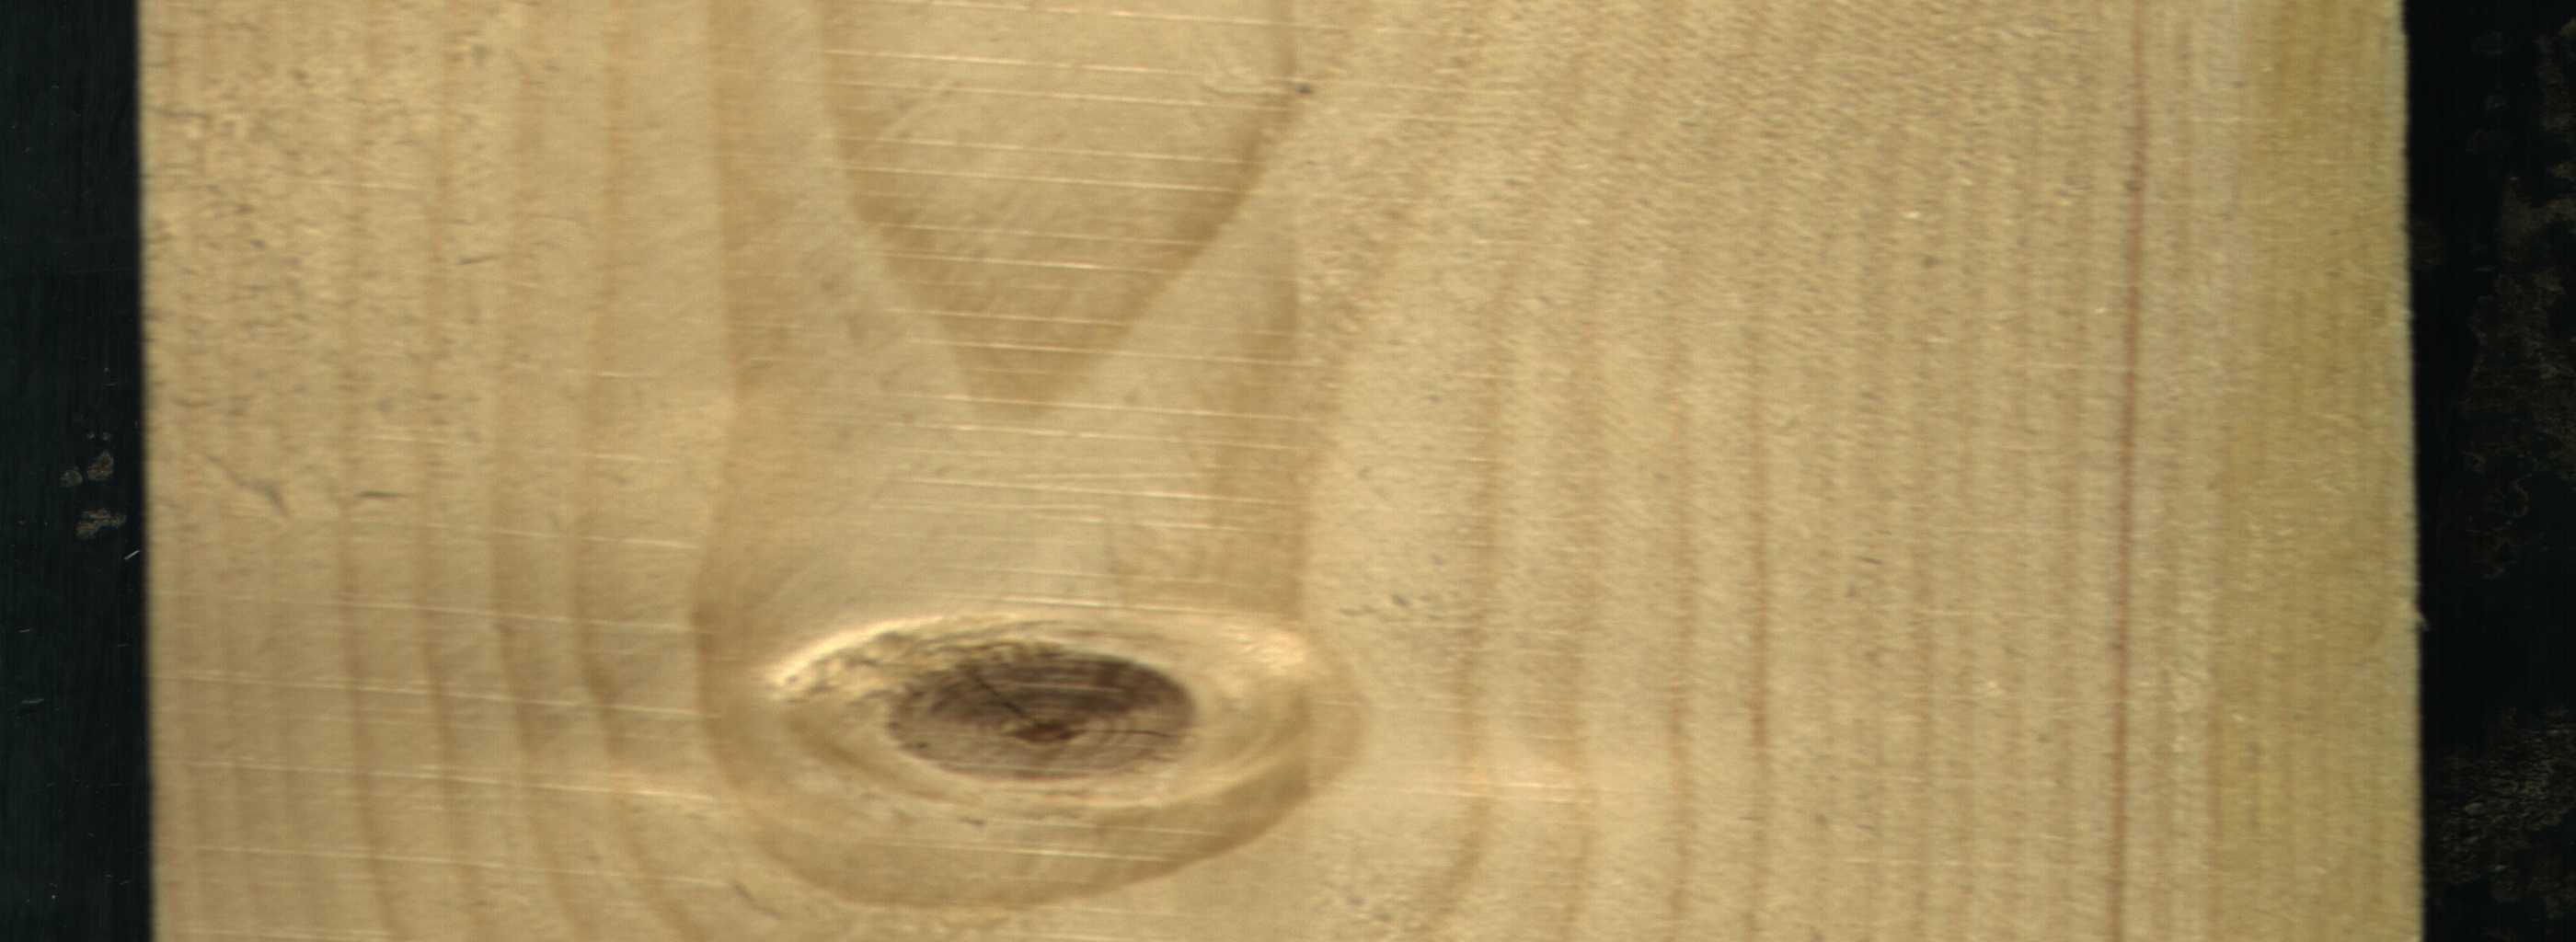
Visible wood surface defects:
Dead_Knot